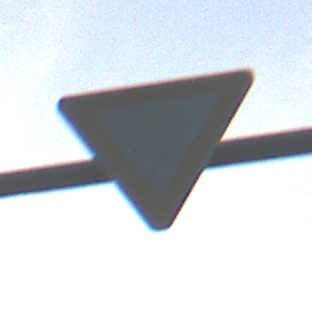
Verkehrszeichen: VorfahrtGewaehren
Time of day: SunriseSunset
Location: Outdoor (Nature)
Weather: PartlyCloudy
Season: NotSpecified
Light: Natural